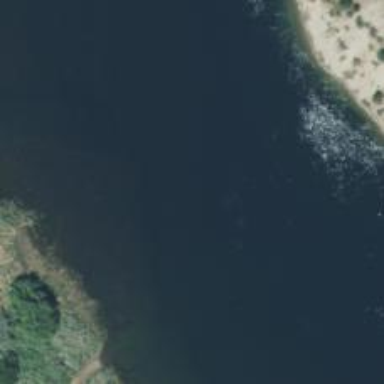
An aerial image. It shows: Beautiful view of river.